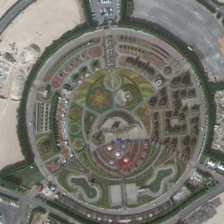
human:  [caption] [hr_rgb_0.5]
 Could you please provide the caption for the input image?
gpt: several parking lots are around a circle square .

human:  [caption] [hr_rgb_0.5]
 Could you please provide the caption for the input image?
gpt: the square is very big .

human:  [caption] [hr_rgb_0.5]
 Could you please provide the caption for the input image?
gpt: several parking lots are around a circle square .

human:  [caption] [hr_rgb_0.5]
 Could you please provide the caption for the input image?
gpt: the square is very big .

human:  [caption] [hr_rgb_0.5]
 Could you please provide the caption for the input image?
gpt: several parking lots are around a circle square .